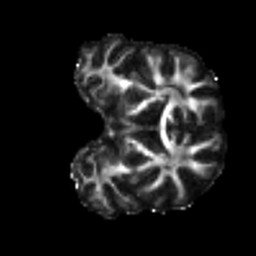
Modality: FA
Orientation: coronal
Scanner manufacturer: siemens
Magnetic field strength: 3 T
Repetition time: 4 s
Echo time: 0.0594 s